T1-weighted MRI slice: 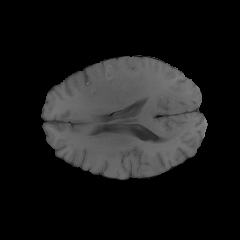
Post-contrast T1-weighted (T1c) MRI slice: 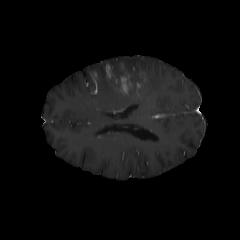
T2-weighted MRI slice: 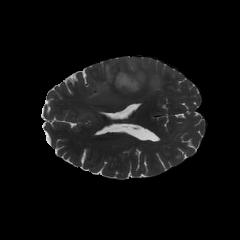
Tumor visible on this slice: yes